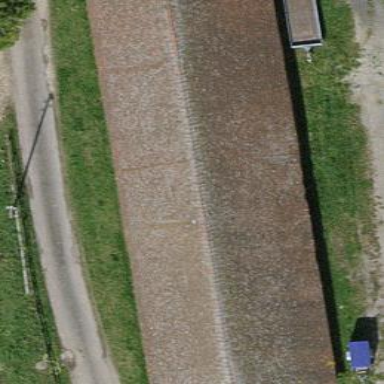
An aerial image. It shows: Gabled roof on farm auxiliary building.